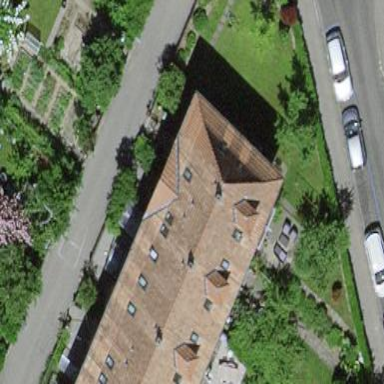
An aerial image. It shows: Residential building with gabled roof covered in maroon roof tiles. The roof orientation is across the building.